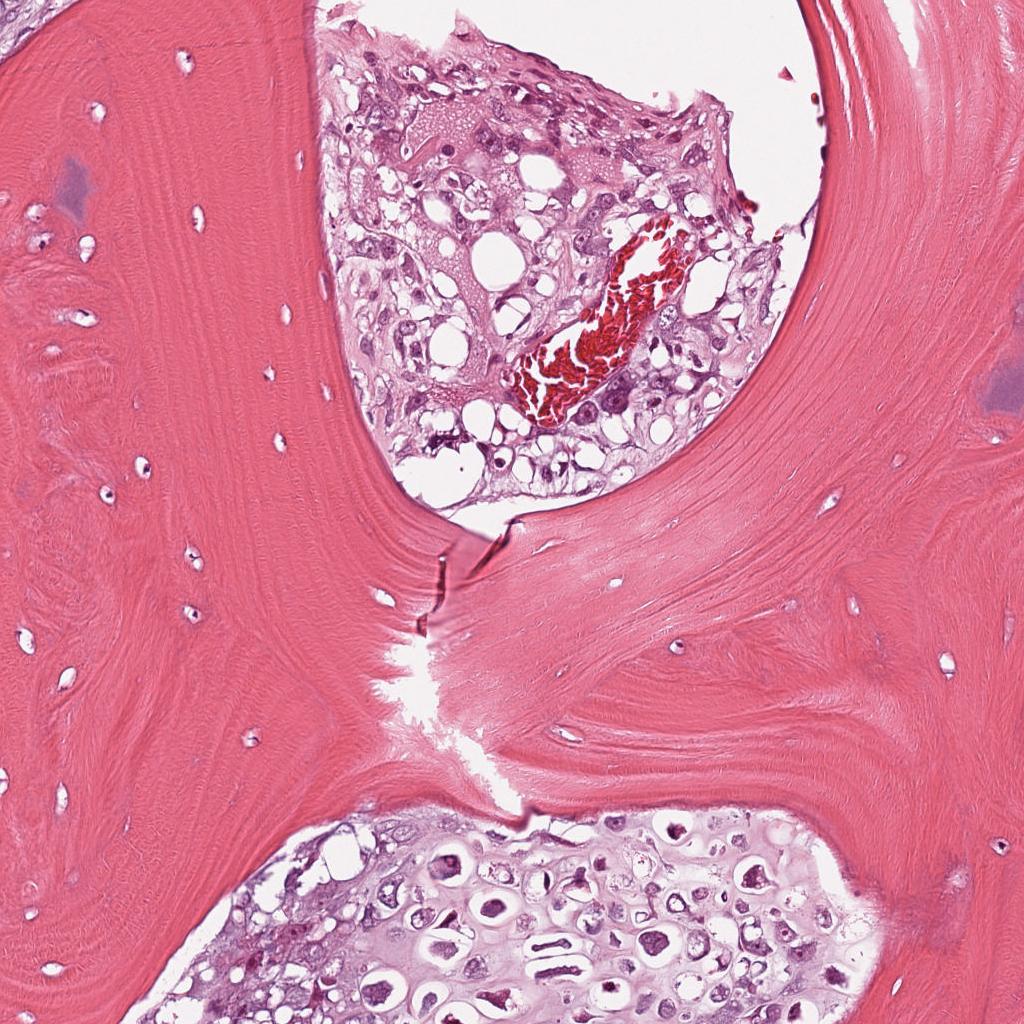
Label: Viable